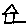
Label: house